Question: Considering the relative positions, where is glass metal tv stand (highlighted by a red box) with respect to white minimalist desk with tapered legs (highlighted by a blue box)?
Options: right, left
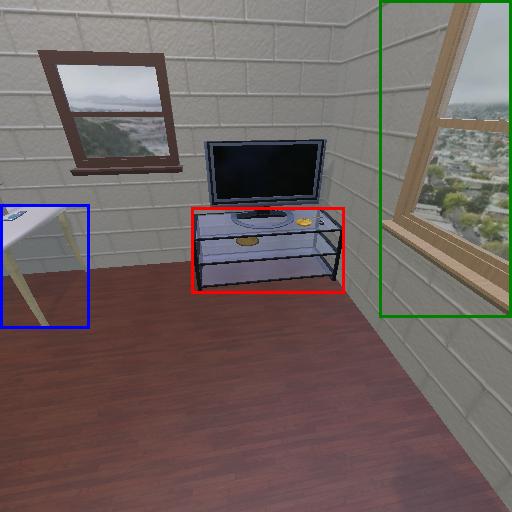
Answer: right